Aerial crown-view tile of a tropical tree (Barro Colorado Island, Panama), acquired 20240611:
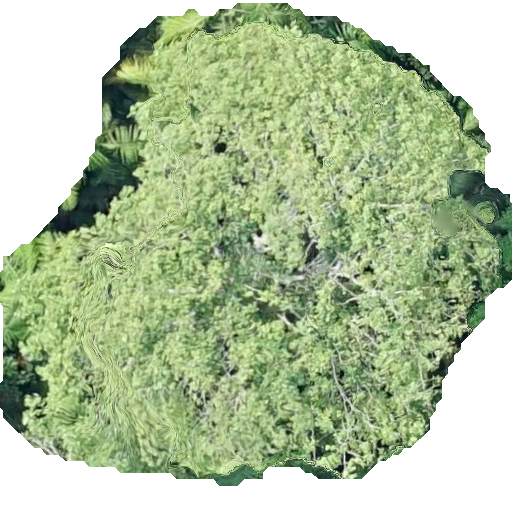
Species: Dipteryx oleifera
GBIF accepted scientific name: Dipteryx oleifera
Crown area: 290.783 m²